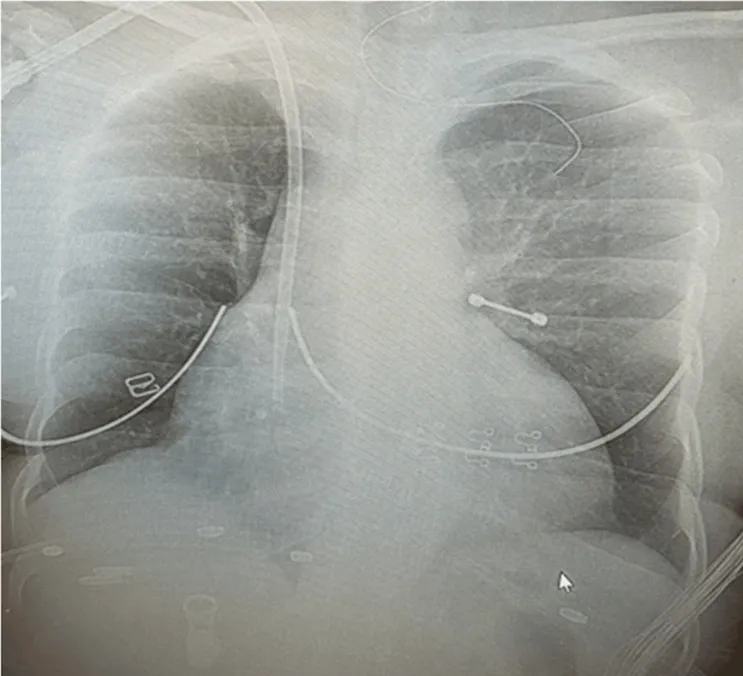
Chest X-ray in the current presentation (2023) showing cardiomegaly with dilation of the atrium. There is non-specific ground opacification with infectious or inflammatory etiology in the lungs.
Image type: radiology (x_ray)